Interaction volume radius: 10 \u00c5
Interaction volume height: 35 \u00c5
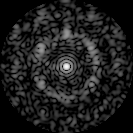
Disorder parameter: 0.7184